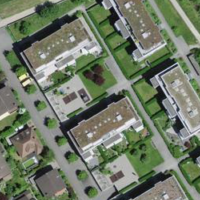
EUNIS habitat code: 54
Species observed at this site:
Dipsacus fullonum
Sorbus aucuparia